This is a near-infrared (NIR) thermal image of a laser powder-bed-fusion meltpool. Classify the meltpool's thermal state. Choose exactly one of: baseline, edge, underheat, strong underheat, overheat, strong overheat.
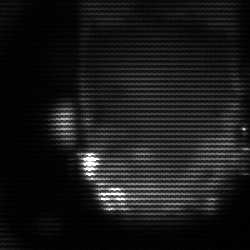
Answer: baseline